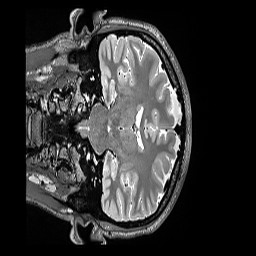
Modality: T2w
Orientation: coronal
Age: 20
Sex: female
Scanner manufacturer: siemens
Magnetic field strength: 3 T
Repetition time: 3.2 s
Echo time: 0.564 s